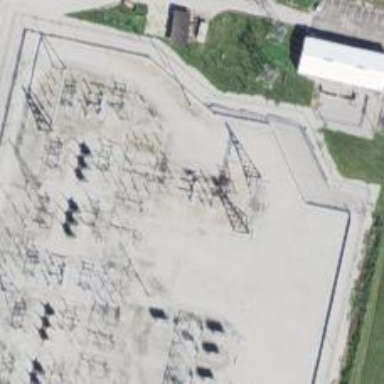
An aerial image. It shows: Switch used for power control.